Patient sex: F
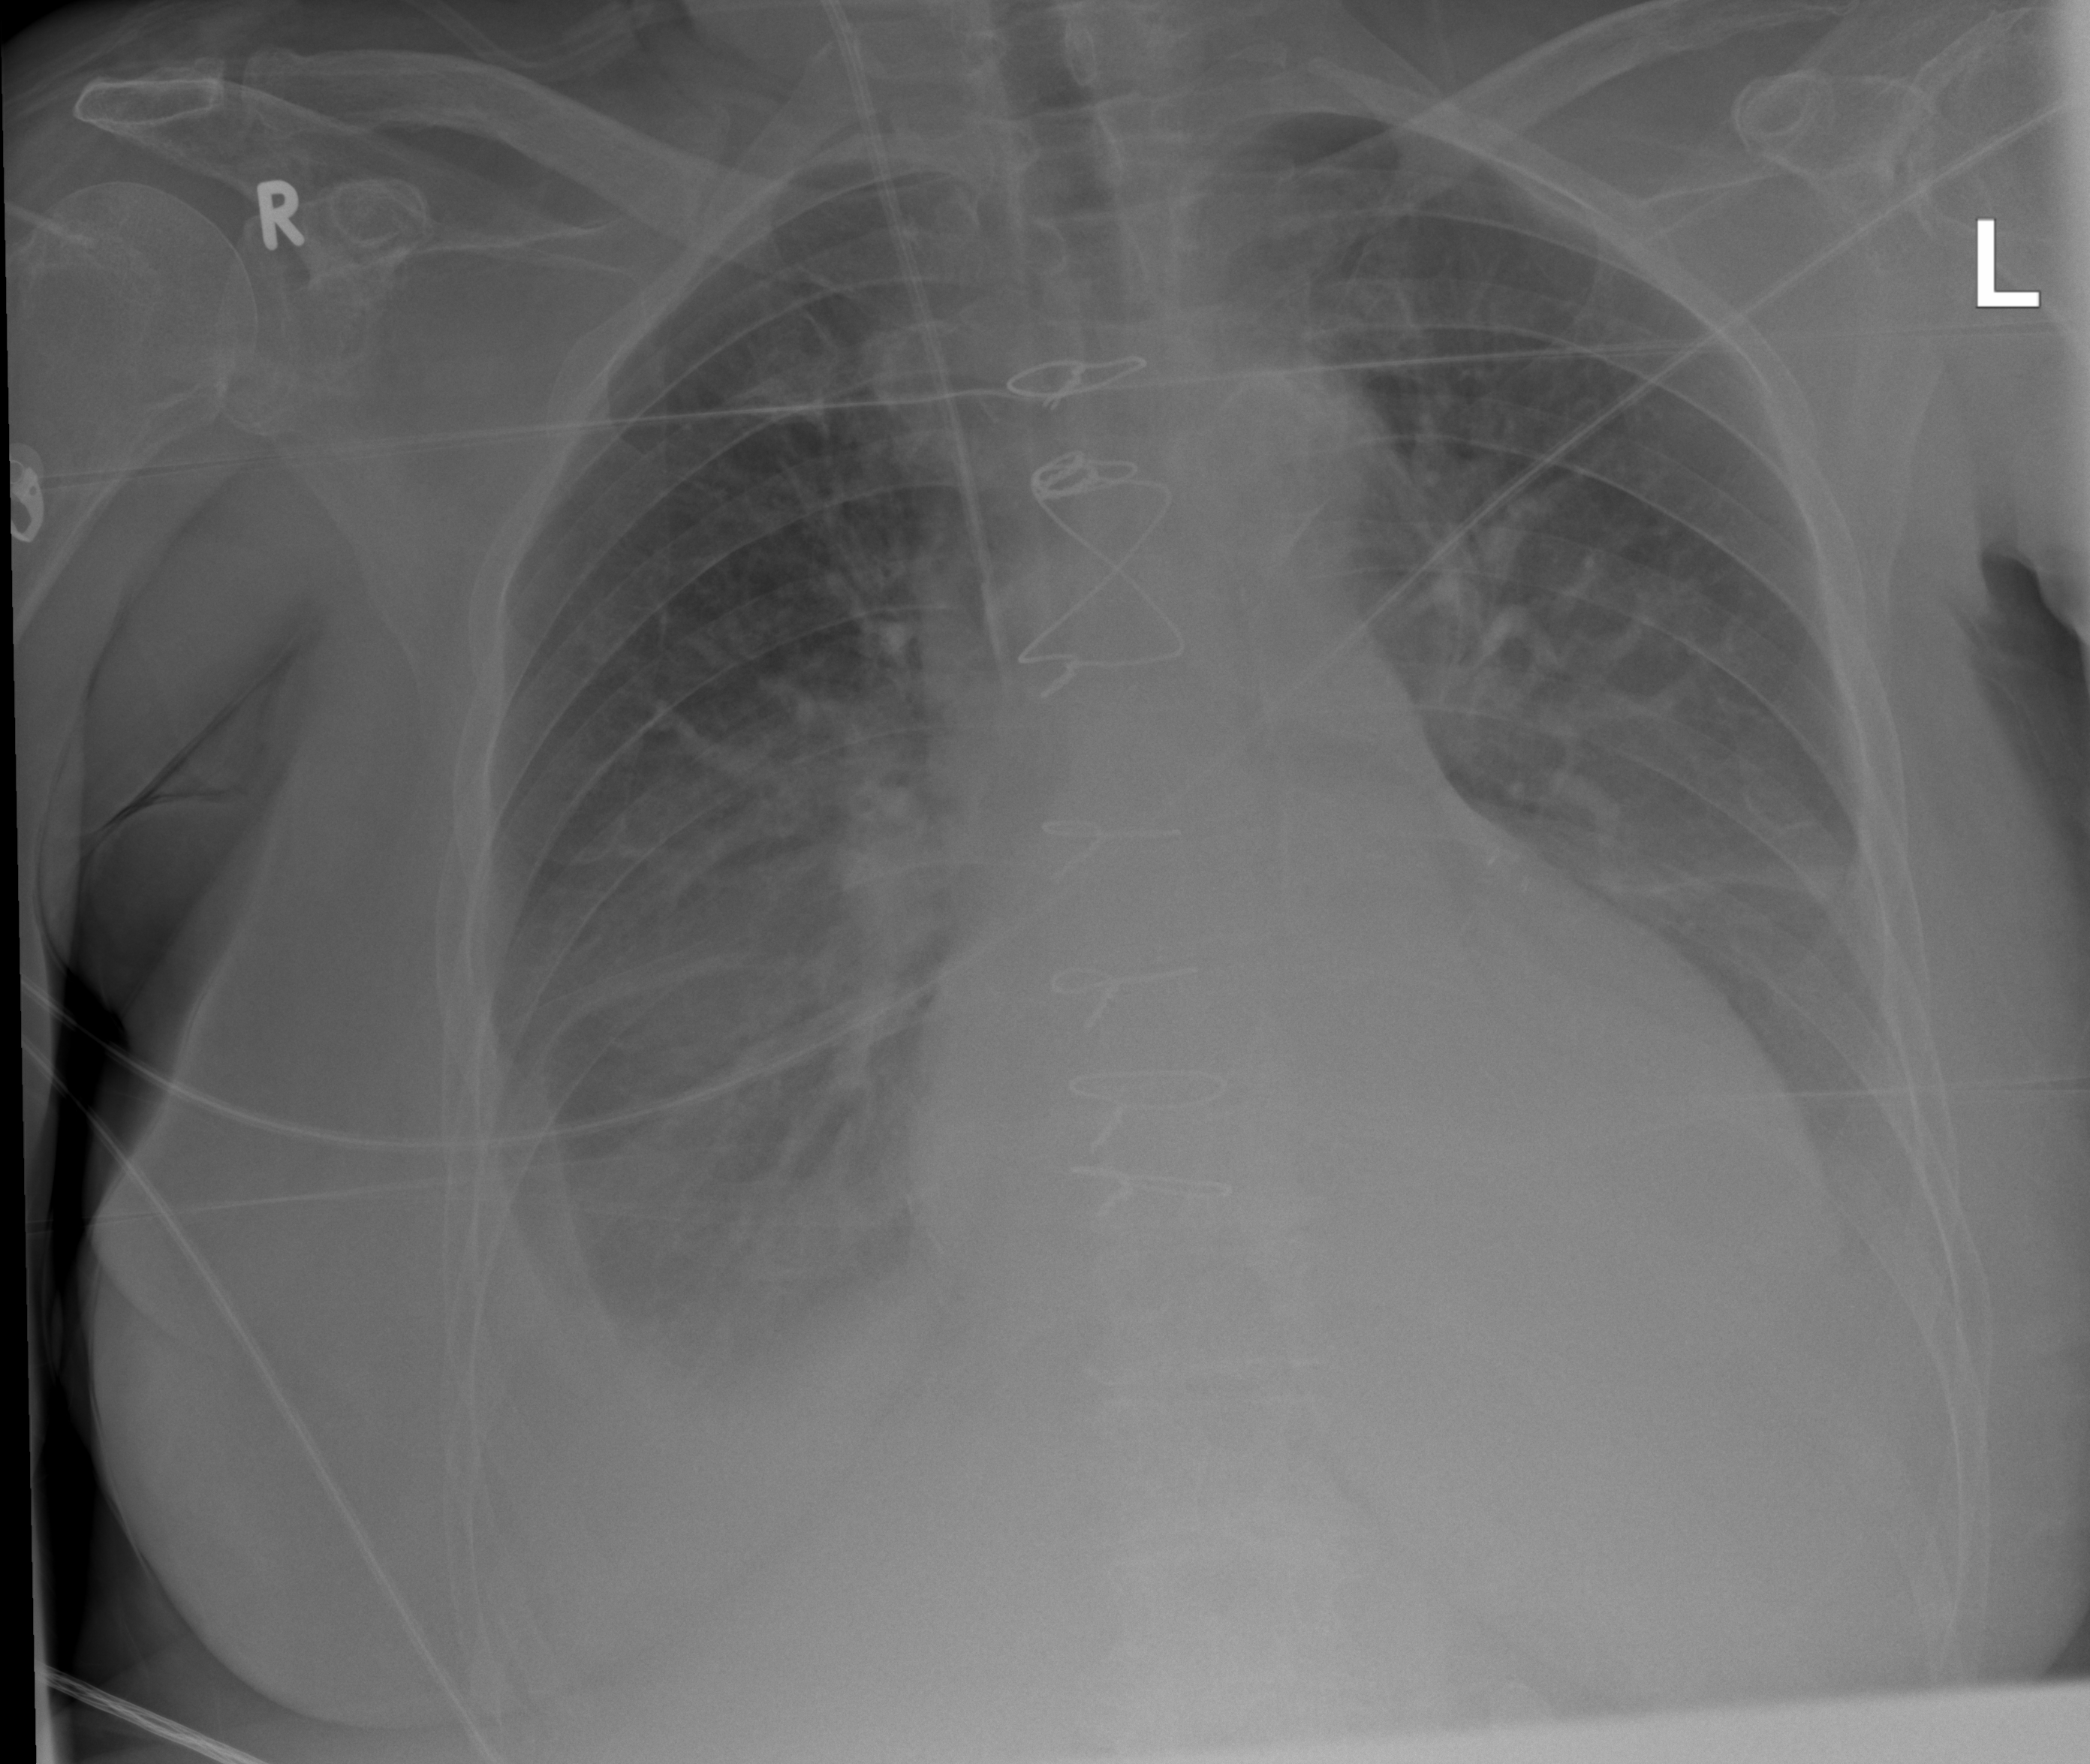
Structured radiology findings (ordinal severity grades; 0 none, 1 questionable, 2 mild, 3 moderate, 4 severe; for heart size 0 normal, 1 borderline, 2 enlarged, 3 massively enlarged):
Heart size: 2
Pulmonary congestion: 3
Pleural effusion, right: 3
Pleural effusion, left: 3
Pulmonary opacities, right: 2
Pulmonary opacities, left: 2
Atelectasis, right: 2
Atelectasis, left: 2